Aerial crown-view tile of a tropical tree (Barro Colorado Island, Panama), acquired 20250217:
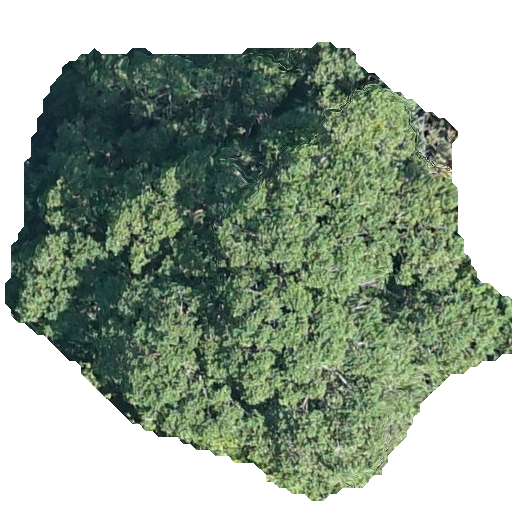
Species: Calophyllum longifolium
GBIF accepted scientific name: Calophyllum longifolium
Crown area: 241.955 m²